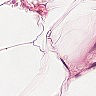
Metastatic tissue present: no